This is a demodulated (Hilbert-envelope) spectrum computed from a bearing vibration snapshot; the dashed markers indicate where each bearing fault type would appear (BPFO, BPFI, BSF, FTF). What is the most likely bearing condition (normal, inner_race, outer_race, ball)?
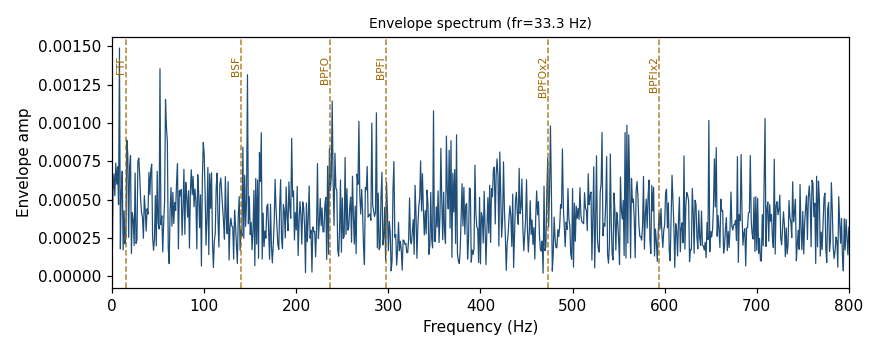
Answer: normal